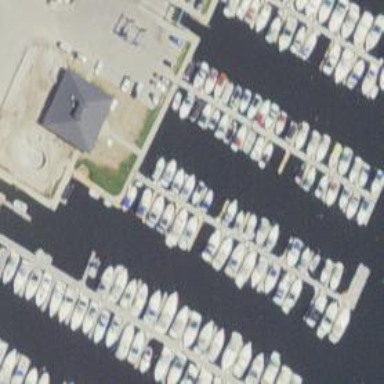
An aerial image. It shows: Man-made pier.